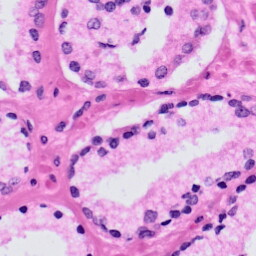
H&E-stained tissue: Prostate